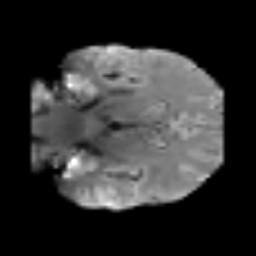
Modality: T2w
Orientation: coronal
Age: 68
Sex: male
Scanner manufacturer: siemens
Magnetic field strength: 3 T
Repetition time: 5.6 s
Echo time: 0.082 s